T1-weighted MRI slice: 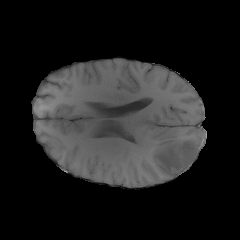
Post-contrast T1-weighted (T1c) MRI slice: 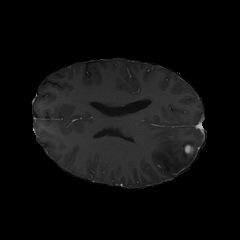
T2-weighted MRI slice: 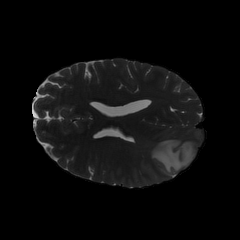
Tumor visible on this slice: yes